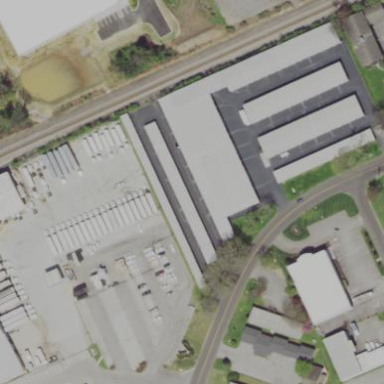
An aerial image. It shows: Building that serves as storage rental shop.